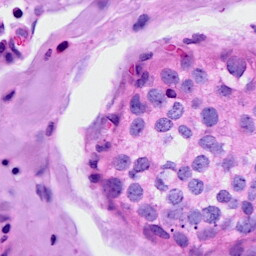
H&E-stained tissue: Breast